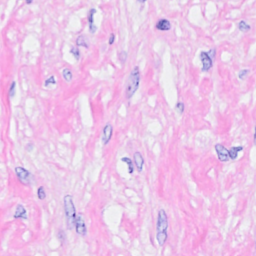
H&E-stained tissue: Breast